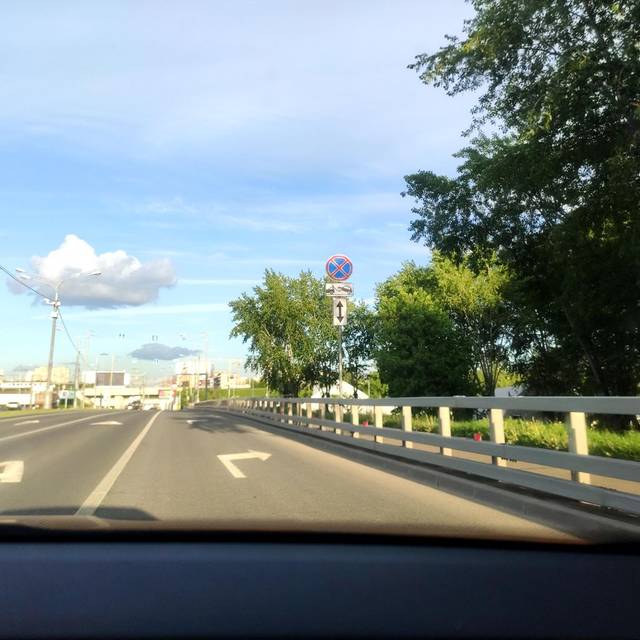
Region: Russia
Coordinates: 55.822, 37.443